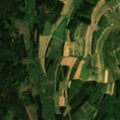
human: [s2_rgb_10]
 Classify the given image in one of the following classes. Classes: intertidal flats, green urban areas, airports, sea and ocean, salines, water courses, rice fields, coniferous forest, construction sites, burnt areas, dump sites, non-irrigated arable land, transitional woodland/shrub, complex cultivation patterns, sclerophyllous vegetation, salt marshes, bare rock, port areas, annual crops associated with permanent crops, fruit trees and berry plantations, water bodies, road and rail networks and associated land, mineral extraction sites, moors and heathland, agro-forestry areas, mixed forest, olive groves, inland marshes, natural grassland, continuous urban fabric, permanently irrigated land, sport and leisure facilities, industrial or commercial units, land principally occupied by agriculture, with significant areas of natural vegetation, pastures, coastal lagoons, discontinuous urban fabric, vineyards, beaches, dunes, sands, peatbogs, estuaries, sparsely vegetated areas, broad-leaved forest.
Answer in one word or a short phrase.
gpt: non-irrigated arable land, complex cultivation patterns, land principally occupied by agriculture, with significant areas of natural vegetation, broad-leaved forest, coniferous forest, mixed forest